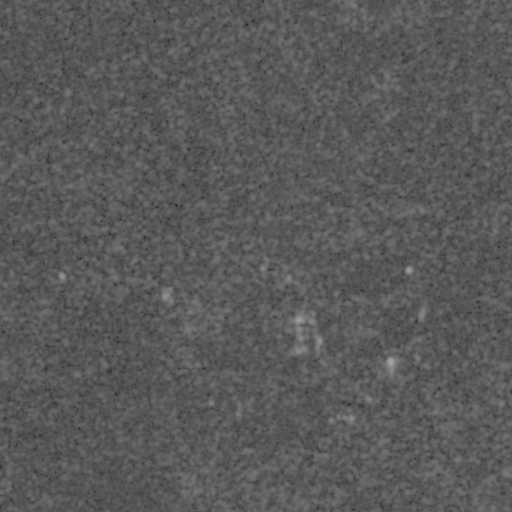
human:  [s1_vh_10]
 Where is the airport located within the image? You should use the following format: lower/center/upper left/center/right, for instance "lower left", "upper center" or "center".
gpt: The airport is located in the center right of the image.
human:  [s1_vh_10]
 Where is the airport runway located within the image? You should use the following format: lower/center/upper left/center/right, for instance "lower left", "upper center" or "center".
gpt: The airport runway is located in the center right of the image.
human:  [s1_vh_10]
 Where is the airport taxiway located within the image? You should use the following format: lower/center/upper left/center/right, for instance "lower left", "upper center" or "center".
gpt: The airport taxiway is located in the center right of the image.
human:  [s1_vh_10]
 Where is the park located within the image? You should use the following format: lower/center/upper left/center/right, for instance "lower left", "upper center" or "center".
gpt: The park is located in the lower right of the image.
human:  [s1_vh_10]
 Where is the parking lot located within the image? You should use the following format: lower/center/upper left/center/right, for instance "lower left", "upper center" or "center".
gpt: The parking lot is located in the lower right of the image.
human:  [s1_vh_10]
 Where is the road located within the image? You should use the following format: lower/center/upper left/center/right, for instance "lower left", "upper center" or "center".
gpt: There is no road in the image.

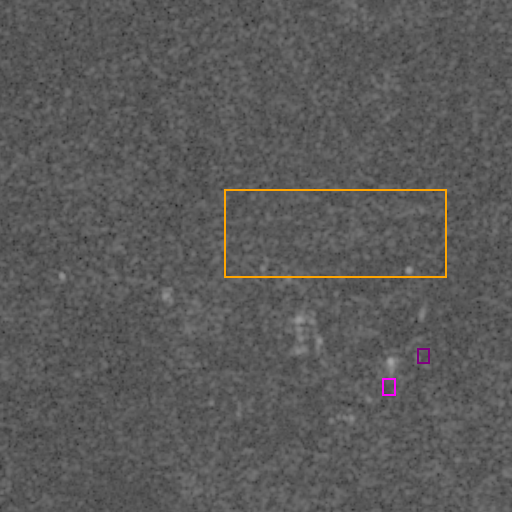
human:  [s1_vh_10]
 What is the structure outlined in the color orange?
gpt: The structure outlined in orange is an airport.
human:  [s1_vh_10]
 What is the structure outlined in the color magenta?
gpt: The structure outlined in magenta is a park.
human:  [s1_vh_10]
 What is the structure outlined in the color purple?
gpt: The structure outlined in purple is a parking lot.
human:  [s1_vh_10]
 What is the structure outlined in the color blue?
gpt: There is no blue outline.